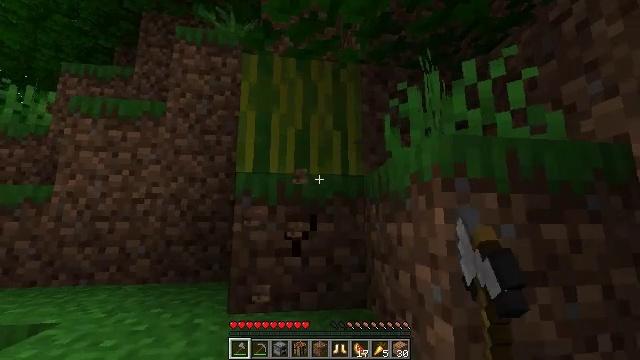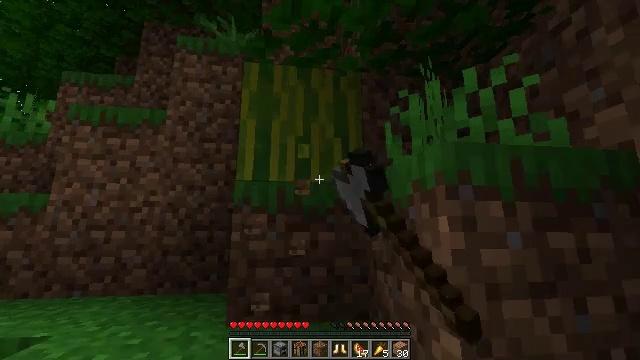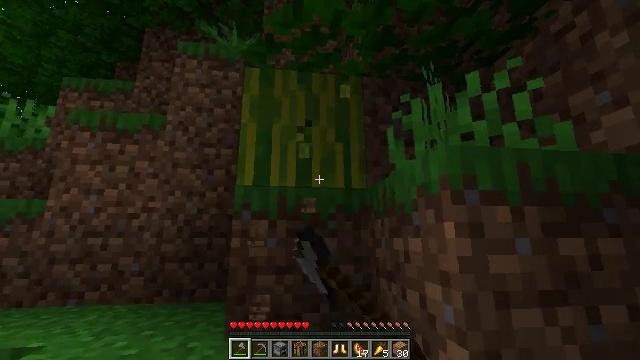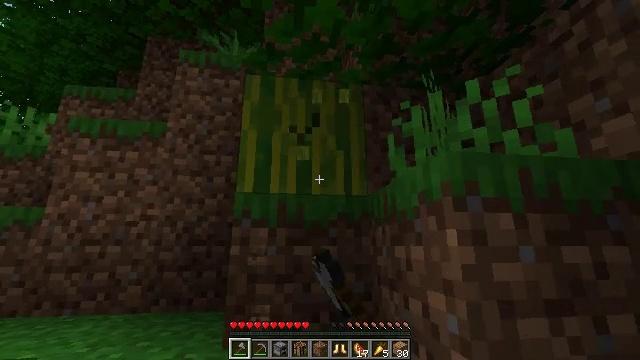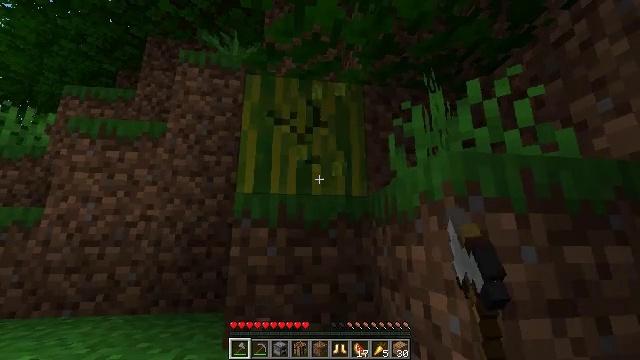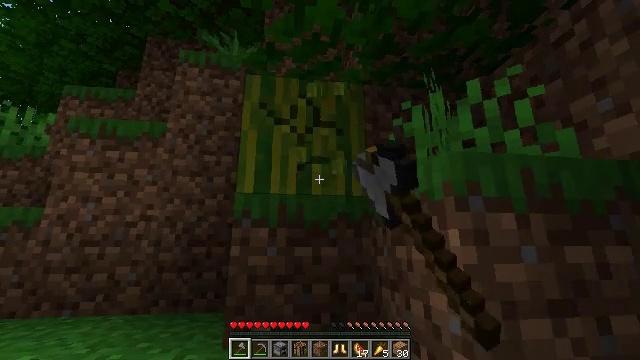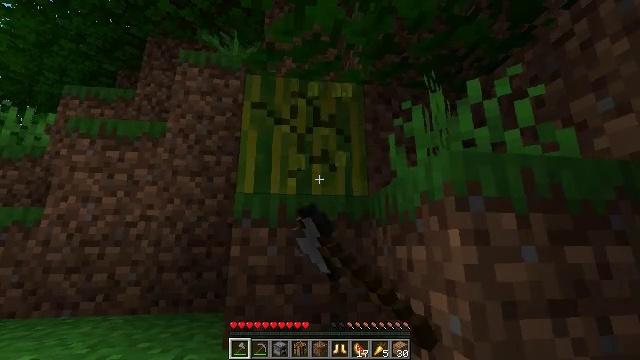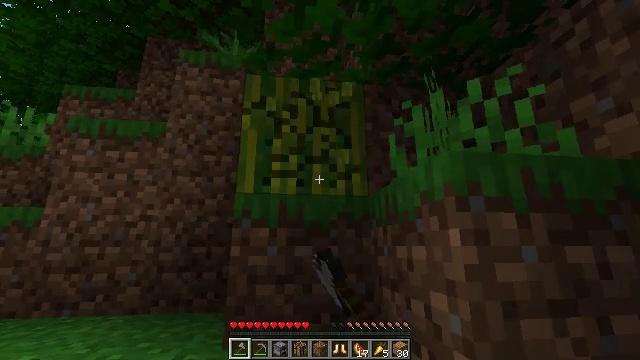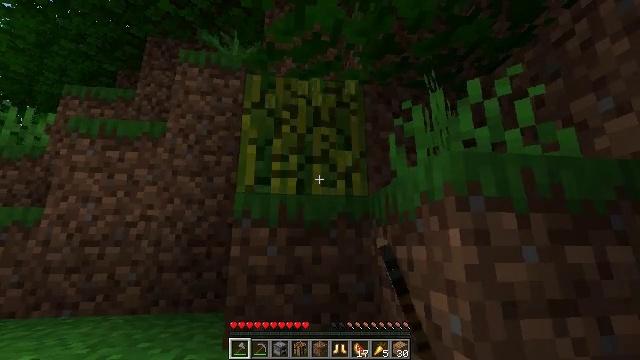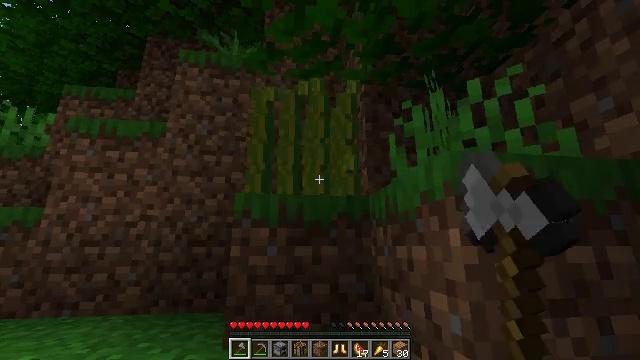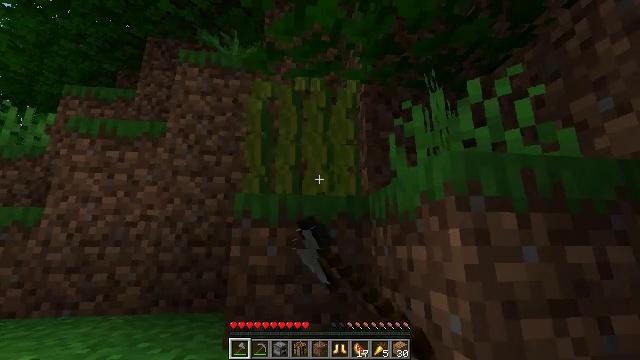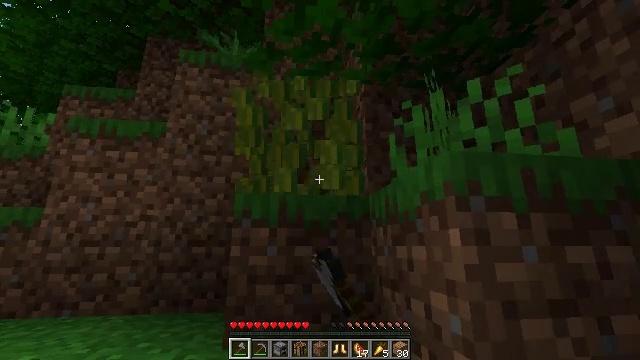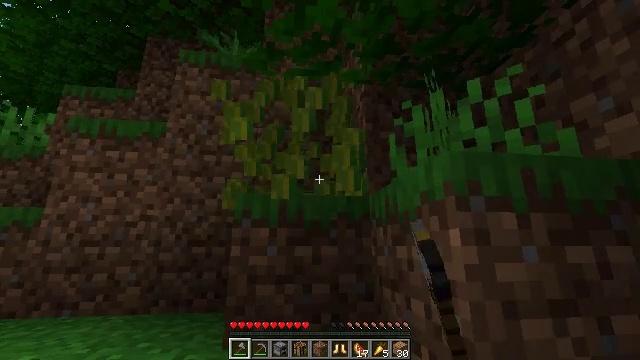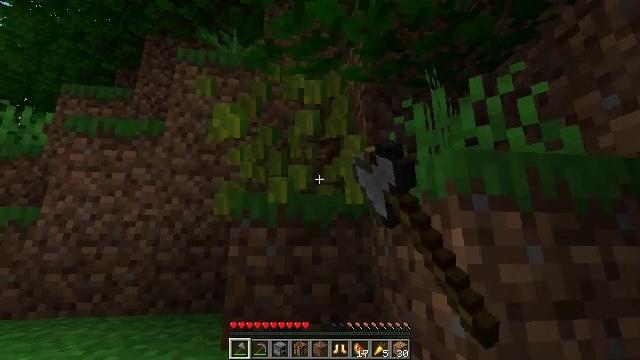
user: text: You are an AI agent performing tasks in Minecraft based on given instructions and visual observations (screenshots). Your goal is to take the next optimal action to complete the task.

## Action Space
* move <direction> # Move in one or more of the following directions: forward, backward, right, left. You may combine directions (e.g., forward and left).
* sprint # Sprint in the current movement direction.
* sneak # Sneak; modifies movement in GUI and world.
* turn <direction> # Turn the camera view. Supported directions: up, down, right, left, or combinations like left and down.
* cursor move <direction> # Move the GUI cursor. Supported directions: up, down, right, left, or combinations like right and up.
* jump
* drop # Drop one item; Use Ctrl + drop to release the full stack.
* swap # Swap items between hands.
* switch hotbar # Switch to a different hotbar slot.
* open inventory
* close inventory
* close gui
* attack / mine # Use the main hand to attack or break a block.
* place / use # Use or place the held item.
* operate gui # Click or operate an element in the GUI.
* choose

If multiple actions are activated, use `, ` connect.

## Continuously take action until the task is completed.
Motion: motion action
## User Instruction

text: Mine a melon block.
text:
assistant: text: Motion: turn up, attack / mine
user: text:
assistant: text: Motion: turn up, attack / mine
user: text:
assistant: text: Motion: turn up, attack / mine
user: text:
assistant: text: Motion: attack / mine
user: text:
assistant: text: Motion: attack / mine
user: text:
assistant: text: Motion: attack / mine
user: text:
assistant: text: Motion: attack / mine
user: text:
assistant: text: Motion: attack / mine
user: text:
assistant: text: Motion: attack / mine
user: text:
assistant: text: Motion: attack / mine
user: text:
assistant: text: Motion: attack / mine
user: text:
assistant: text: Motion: attack / mine
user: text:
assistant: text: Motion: move forward, attack / mine
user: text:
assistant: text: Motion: attack / mine, jump